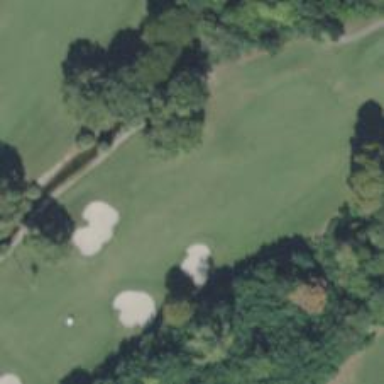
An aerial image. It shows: Golf hole.